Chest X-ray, PA view. Patient: 64 years old, sex M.
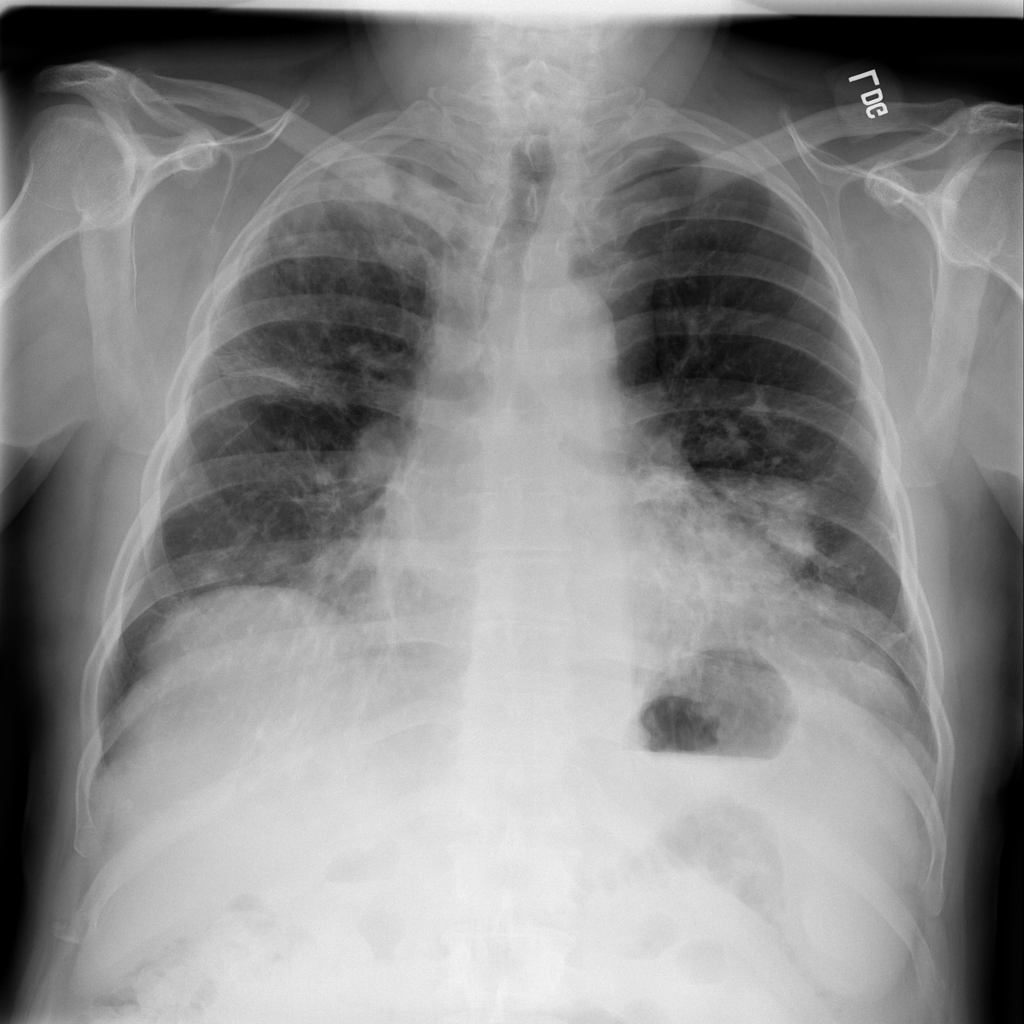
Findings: Infiltration